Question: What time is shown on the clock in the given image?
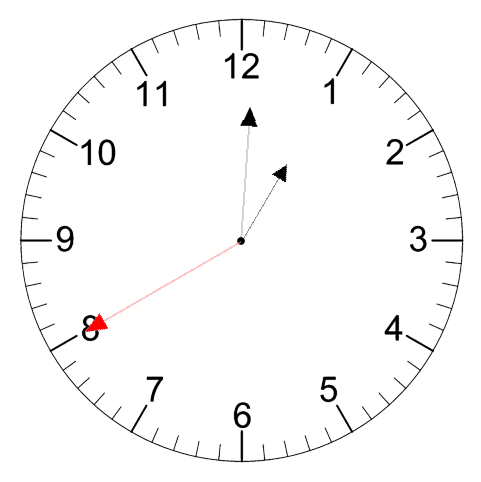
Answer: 01:00:40